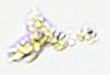
Label: Detritus